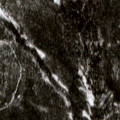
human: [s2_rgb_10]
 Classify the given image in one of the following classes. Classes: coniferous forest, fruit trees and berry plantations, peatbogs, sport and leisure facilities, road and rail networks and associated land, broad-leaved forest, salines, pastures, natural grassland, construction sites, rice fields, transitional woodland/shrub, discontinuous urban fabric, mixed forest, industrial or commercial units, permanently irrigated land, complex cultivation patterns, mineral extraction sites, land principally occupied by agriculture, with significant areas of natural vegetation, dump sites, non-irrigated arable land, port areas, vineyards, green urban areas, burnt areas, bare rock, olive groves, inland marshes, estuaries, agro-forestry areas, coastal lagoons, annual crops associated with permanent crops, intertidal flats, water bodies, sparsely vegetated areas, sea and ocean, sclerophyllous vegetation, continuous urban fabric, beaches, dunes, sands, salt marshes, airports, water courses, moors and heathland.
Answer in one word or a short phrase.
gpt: coniferous forest